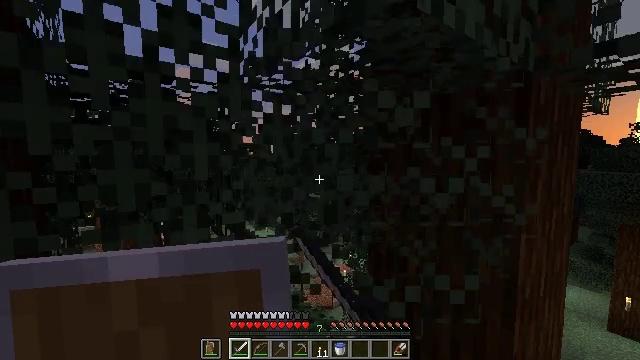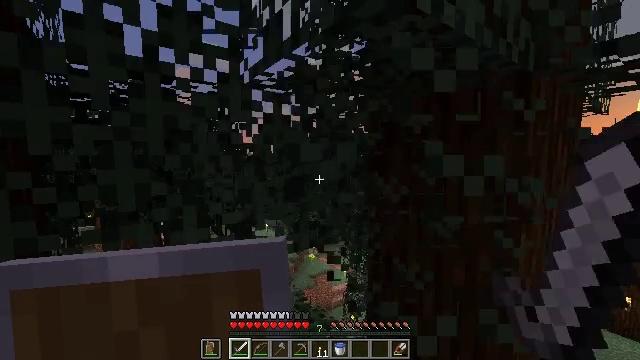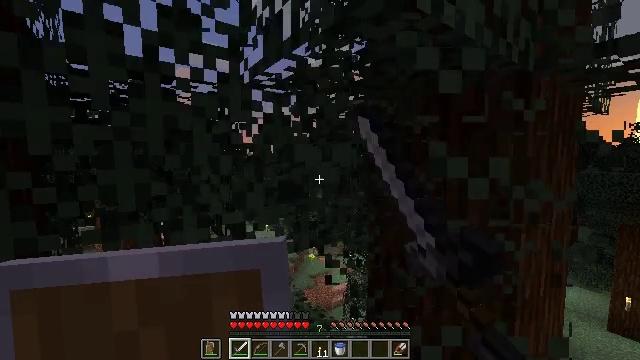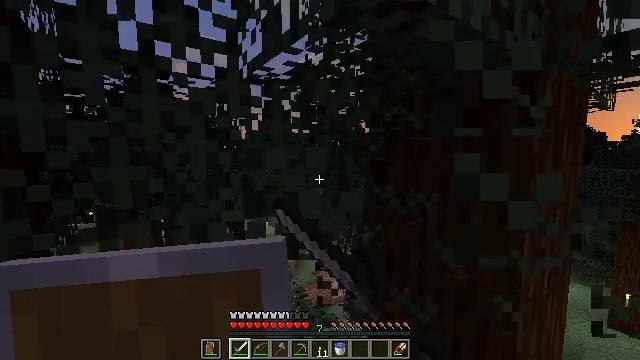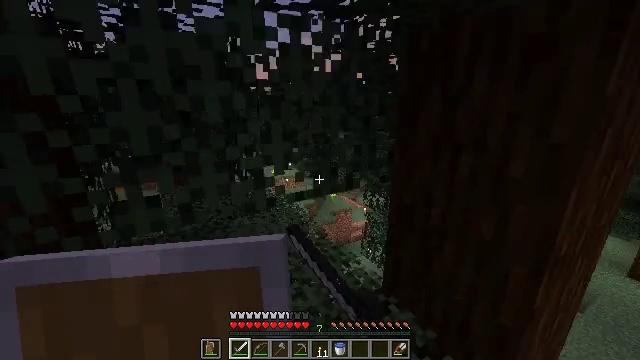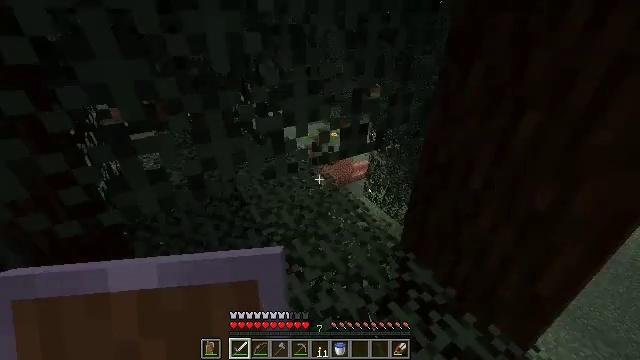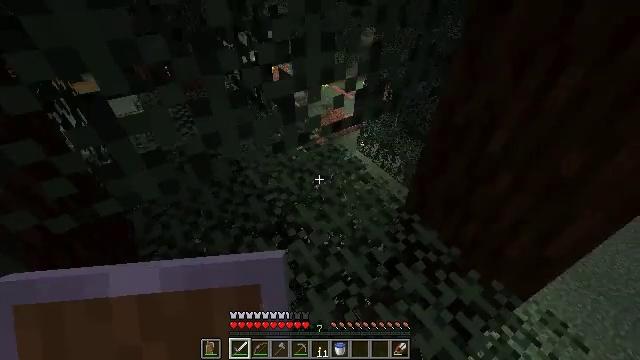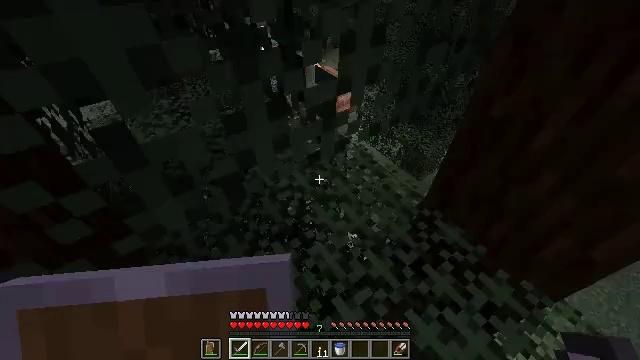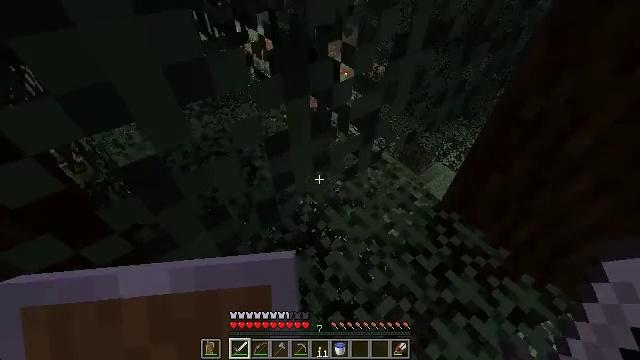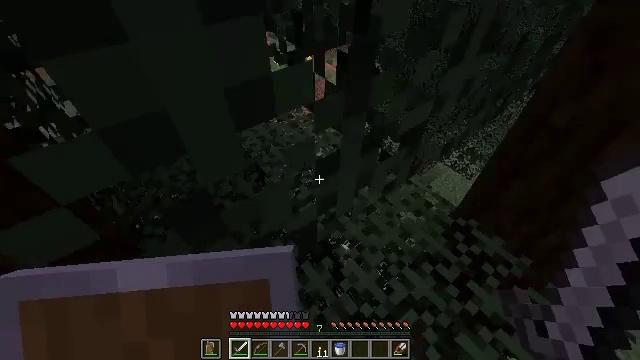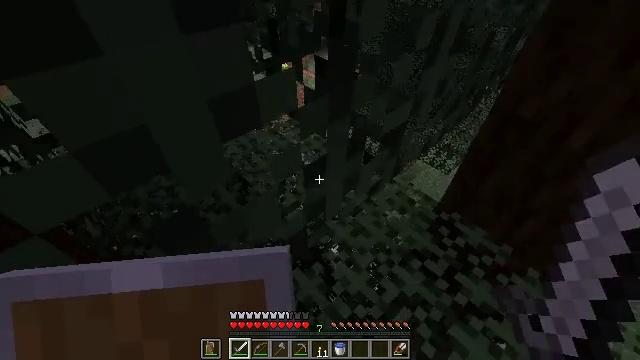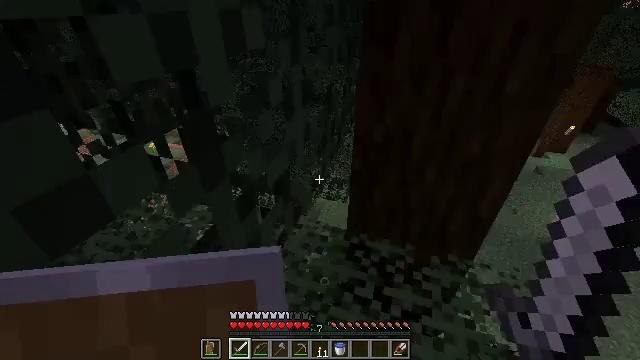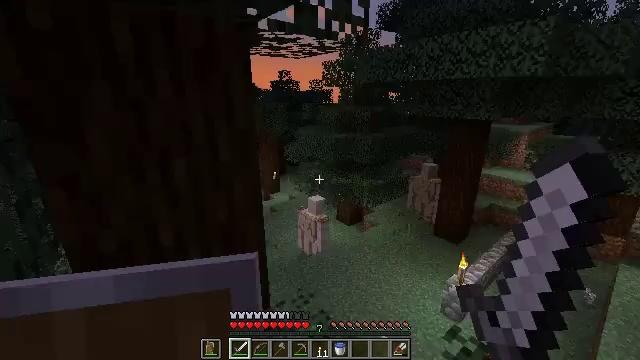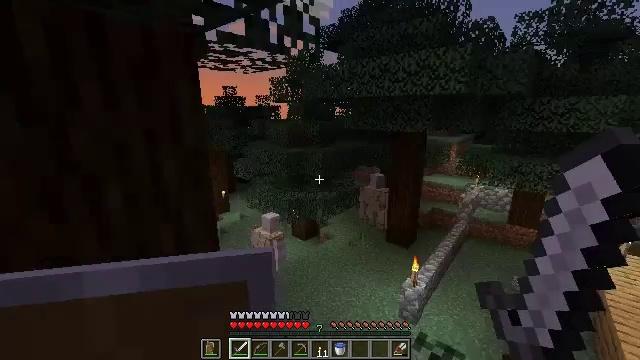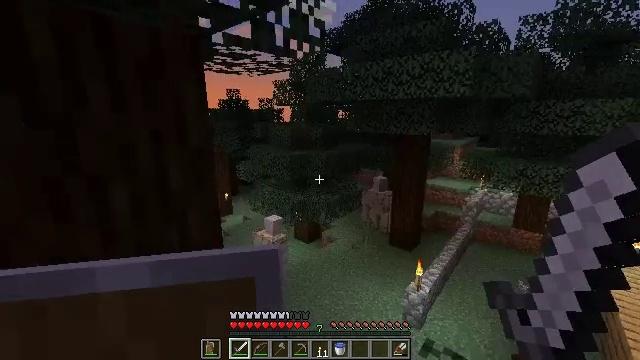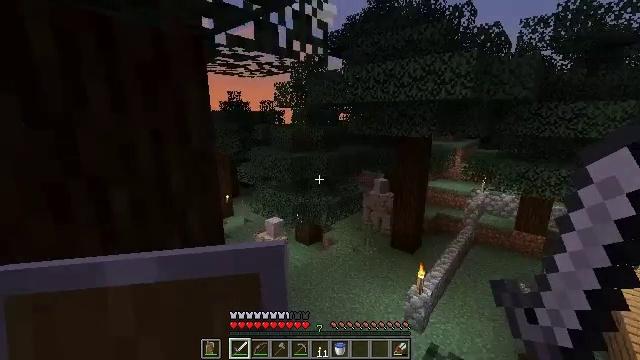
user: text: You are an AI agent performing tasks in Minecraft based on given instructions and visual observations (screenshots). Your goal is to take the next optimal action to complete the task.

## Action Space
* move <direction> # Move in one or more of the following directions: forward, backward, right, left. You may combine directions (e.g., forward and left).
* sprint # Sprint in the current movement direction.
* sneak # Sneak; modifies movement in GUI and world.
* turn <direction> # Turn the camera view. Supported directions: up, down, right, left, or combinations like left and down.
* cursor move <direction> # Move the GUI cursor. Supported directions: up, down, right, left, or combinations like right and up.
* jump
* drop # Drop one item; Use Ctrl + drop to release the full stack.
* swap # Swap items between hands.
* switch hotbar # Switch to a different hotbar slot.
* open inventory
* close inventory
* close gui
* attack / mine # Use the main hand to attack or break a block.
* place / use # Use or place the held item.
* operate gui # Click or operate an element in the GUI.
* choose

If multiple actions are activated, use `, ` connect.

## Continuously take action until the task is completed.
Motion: motion action
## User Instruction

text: Collect spruce leaves for landscaping.
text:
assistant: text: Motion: attack / mine
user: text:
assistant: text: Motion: attack / mine
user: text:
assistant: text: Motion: move forward, attack / mine
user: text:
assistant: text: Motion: move forward and move left, turn left and down
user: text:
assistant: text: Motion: move forward and move left, turn down
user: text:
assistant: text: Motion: move forward and move left, turn right and down
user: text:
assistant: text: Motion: move forward and move left, turn right and down
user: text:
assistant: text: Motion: move forward and move left, turn right and down
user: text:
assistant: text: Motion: move forward and move left
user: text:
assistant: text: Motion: move forward and move left, turn right and up
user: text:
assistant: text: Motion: move forward and move left, turn right and up
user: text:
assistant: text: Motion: move left, turn right and up
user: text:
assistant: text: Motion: turn right and up
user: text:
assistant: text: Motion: no_op
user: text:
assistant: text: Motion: no_op
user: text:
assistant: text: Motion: move back, turn left and up
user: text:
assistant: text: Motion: move back, turn left and up
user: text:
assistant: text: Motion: move back, turn left and up
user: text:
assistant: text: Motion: move back, turn left and up
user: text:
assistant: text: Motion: turn left and up
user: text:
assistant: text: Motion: attack / mine
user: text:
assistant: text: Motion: attack / mine
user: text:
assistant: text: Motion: attack / mine
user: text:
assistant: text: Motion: attack / mine
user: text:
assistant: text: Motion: attack / mine
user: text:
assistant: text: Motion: attack / mine
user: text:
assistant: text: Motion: attack / mine
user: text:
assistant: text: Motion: turn right, attack / mine
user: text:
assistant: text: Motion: turn right and down, attack / mine
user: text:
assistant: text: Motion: move back, turn right and down